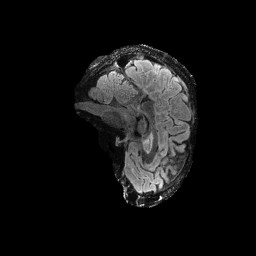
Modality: FLAIR
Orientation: sagittal
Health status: ill
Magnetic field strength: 3 T